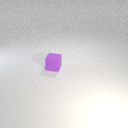
small purple rubber cube